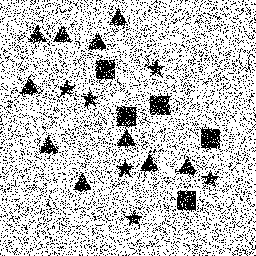
Squares: 5
Triangles: 10
Stars: 6
Total shapes: 21